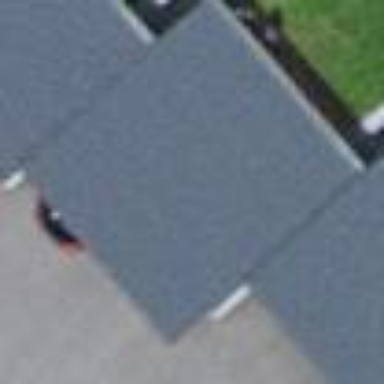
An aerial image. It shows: Garage building.